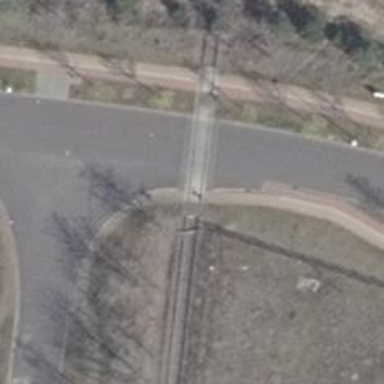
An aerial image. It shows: Railway crossing.